Question: Whenever I build and run on my device, I have to turn on my device myself before the app is installed. I often forget to wake the android because building takes a long time. Other IDEs like Xcode wake the phone during a run by default. How can I make this change without having to keep my device constantly on?
Here's my run-configuration:

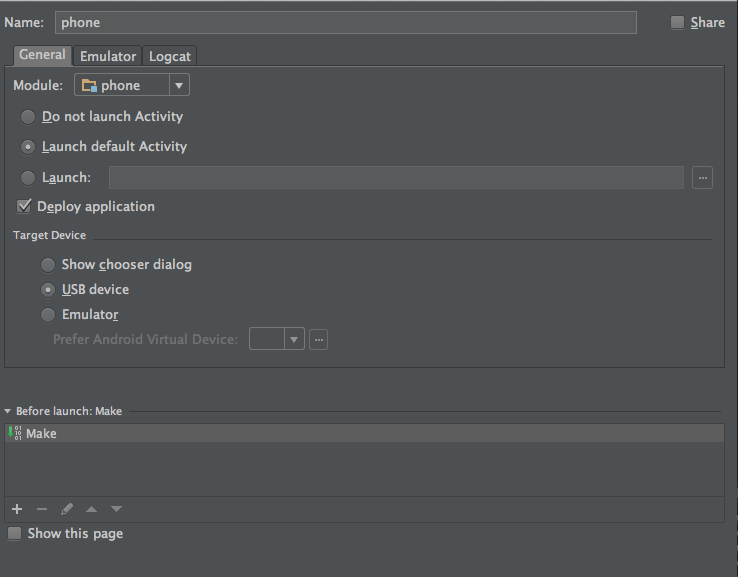
Answer: As the comments indicate, this has little to do with your IDE and everything to do with your device.
On Android 4.x, you will find a "Stay awake" checkbox in Settings > Developer Options. Make sure that this checkbox is checked. That will keep the device awake while it is plugged in, so long as you do not manually press the power button. Note that on Android 4.2+, if you do not see Developer Options in Settings, go into the About page in Settings and tap on the build number seven times to unlock the hidden Developer Options.
On older devices, "Stay awake" will be elsewhere, usually in Settings > Applications, though it may vary by manufacturer.